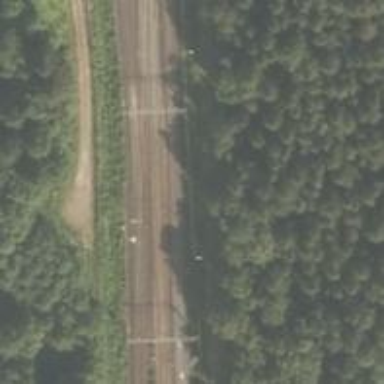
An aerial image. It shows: Railway with continuous electrified contact line.